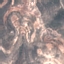
Land use / land cover: HerbaceousVegetation